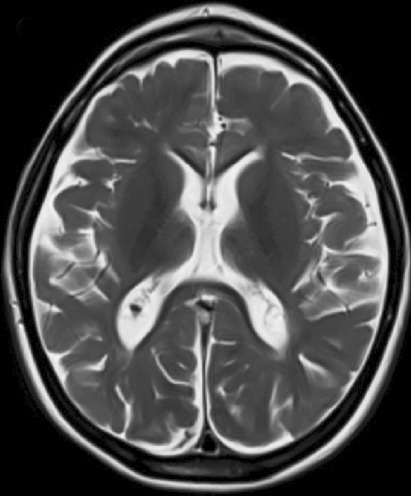
Label: notumor